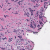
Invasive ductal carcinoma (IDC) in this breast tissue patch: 1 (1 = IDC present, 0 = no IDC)